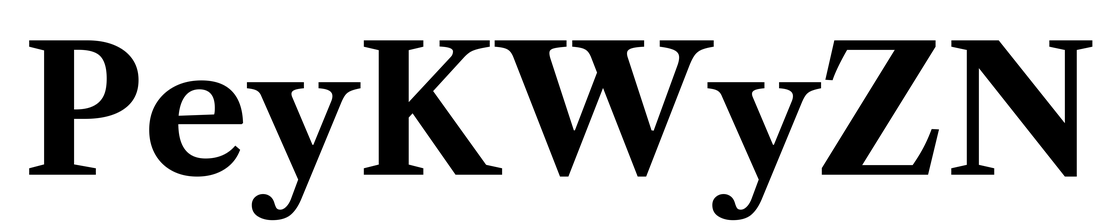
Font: LibreCaslonText_Bold